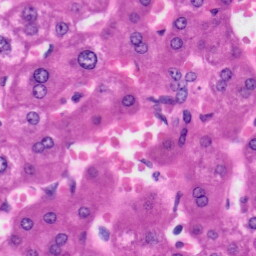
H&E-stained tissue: Liver